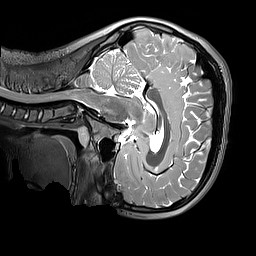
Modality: T2w
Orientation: sagittal
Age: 9
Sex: male
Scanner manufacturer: siemens
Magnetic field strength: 3 T
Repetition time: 3.2 s
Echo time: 0.408 s